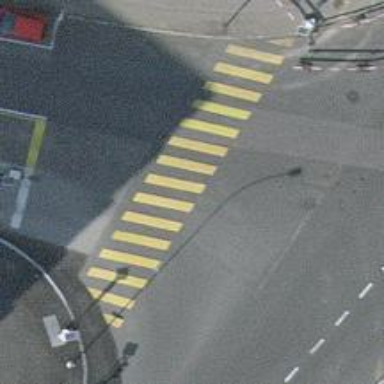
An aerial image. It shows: Crossing with traffic signals.